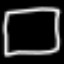
Label: square